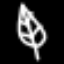
Label: leaf